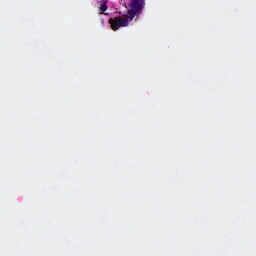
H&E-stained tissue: Breast